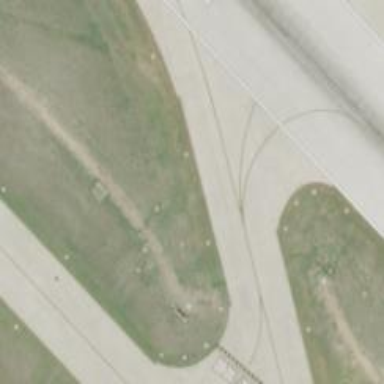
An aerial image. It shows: View of taxiway at the airport.